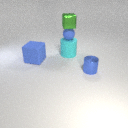
small blue rubber sphere above large cyan rubber cylinder